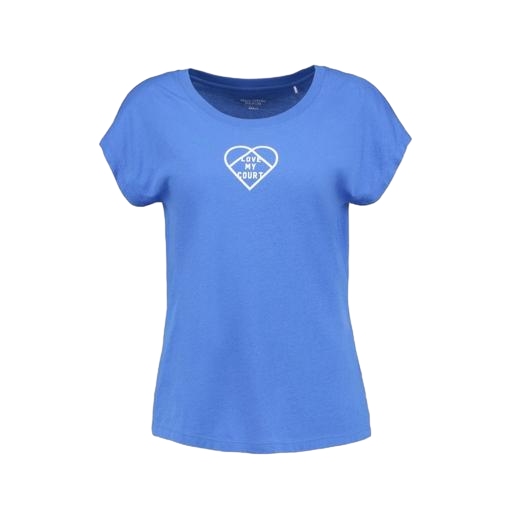
blue t-shirt only macy, blue nly t-shirt, studio cool tee blue, white background